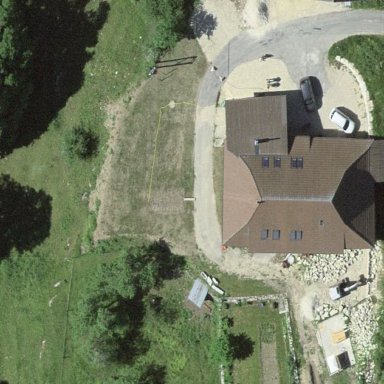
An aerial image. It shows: Farm building.